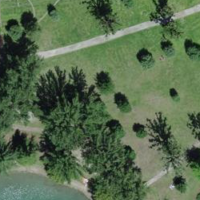
EUNIS habitat code: 44
Species observed at this site:
Sitta europaea
Fringilla coelebs
Fulica atra
Fagus sylvatica
Parus major